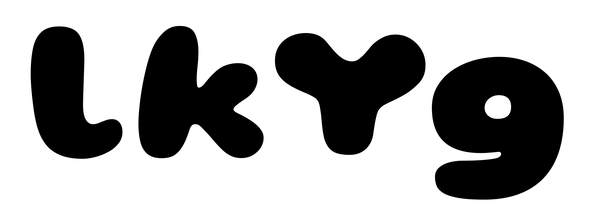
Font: Gluten_Black